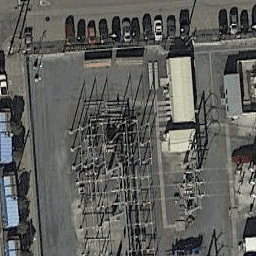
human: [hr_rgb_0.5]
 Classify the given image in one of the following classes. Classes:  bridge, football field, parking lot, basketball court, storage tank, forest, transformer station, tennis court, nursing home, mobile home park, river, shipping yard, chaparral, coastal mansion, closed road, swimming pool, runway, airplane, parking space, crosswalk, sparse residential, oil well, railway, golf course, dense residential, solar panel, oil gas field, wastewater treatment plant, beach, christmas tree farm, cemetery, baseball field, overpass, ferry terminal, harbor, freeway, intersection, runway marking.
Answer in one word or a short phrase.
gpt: transformer station